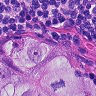
Metastatic tissue present: yes